Question: I want to display routes on a map by connecting two points with a line. I successfully achieved this like this
.
But my problem i have 50 locations to be displayed. When i try to display the image i am getting an error message in my browser
'''
"The url is too large to handle. Error 414. That's all we know".
'''
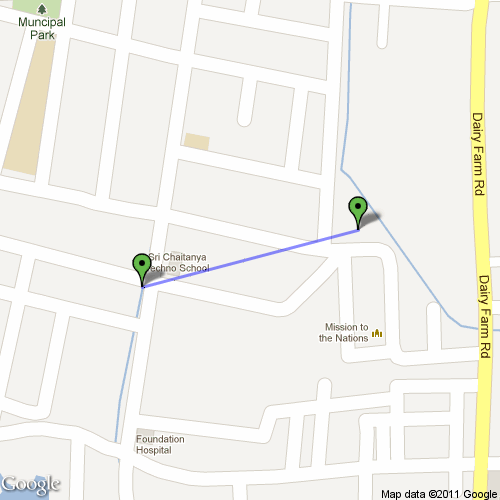
Answer: Put simply; you need to make the URL shorter somehow. Static Map URLs are <URL> in size.
If you are using a text encoding data format, remove leading zeros from numbers, remove trailing zeros after decimal points, and round or truncate the numbers after decimal points.
If that does not shorten the URL enough, use simple (1 character) or extended (2 character) encoding.